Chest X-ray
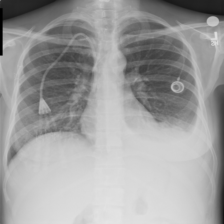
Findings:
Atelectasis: negative
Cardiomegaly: negative
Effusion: positive
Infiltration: negative
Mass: negative
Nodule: negative
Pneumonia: negative
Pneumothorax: negative
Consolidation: negative
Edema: negative
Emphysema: negative
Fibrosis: negative
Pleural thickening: negative
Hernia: negative